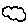
Label: cloud